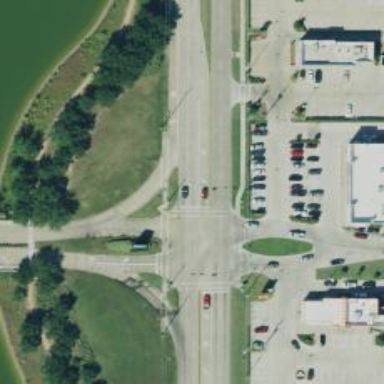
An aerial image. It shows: Crossing road.